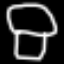
Label: mushroom